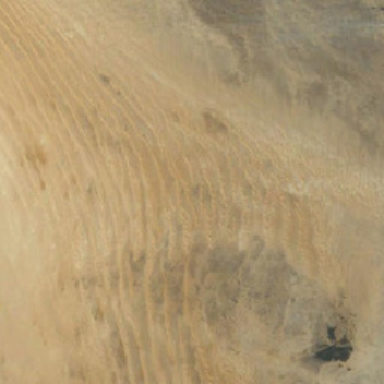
The desert is beige and cardboard .